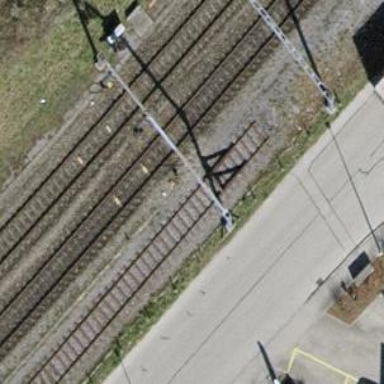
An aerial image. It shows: Railway signal.